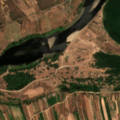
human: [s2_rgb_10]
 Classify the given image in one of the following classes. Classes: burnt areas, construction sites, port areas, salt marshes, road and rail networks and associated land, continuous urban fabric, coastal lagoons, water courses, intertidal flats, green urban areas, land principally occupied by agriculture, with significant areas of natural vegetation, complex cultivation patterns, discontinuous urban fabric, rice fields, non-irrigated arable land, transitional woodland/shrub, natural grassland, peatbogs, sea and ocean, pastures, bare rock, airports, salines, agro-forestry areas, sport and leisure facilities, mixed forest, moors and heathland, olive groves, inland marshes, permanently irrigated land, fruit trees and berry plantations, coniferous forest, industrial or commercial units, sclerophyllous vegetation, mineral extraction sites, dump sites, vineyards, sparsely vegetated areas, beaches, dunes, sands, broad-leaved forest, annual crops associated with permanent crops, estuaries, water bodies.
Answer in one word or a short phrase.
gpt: permanently irrigated land, fruit trees and berry plantations, complex cultivation patterns, land principally occupied by agriculture, with significant areas of natural vegetation, broad-leaved forest, moors and heathland, water courses